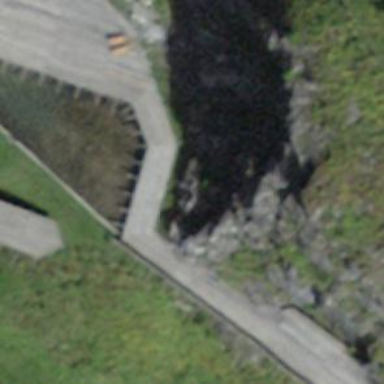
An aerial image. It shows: Path leading to bridge.